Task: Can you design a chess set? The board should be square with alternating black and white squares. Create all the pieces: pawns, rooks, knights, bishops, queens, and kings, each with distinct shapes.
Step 1909:
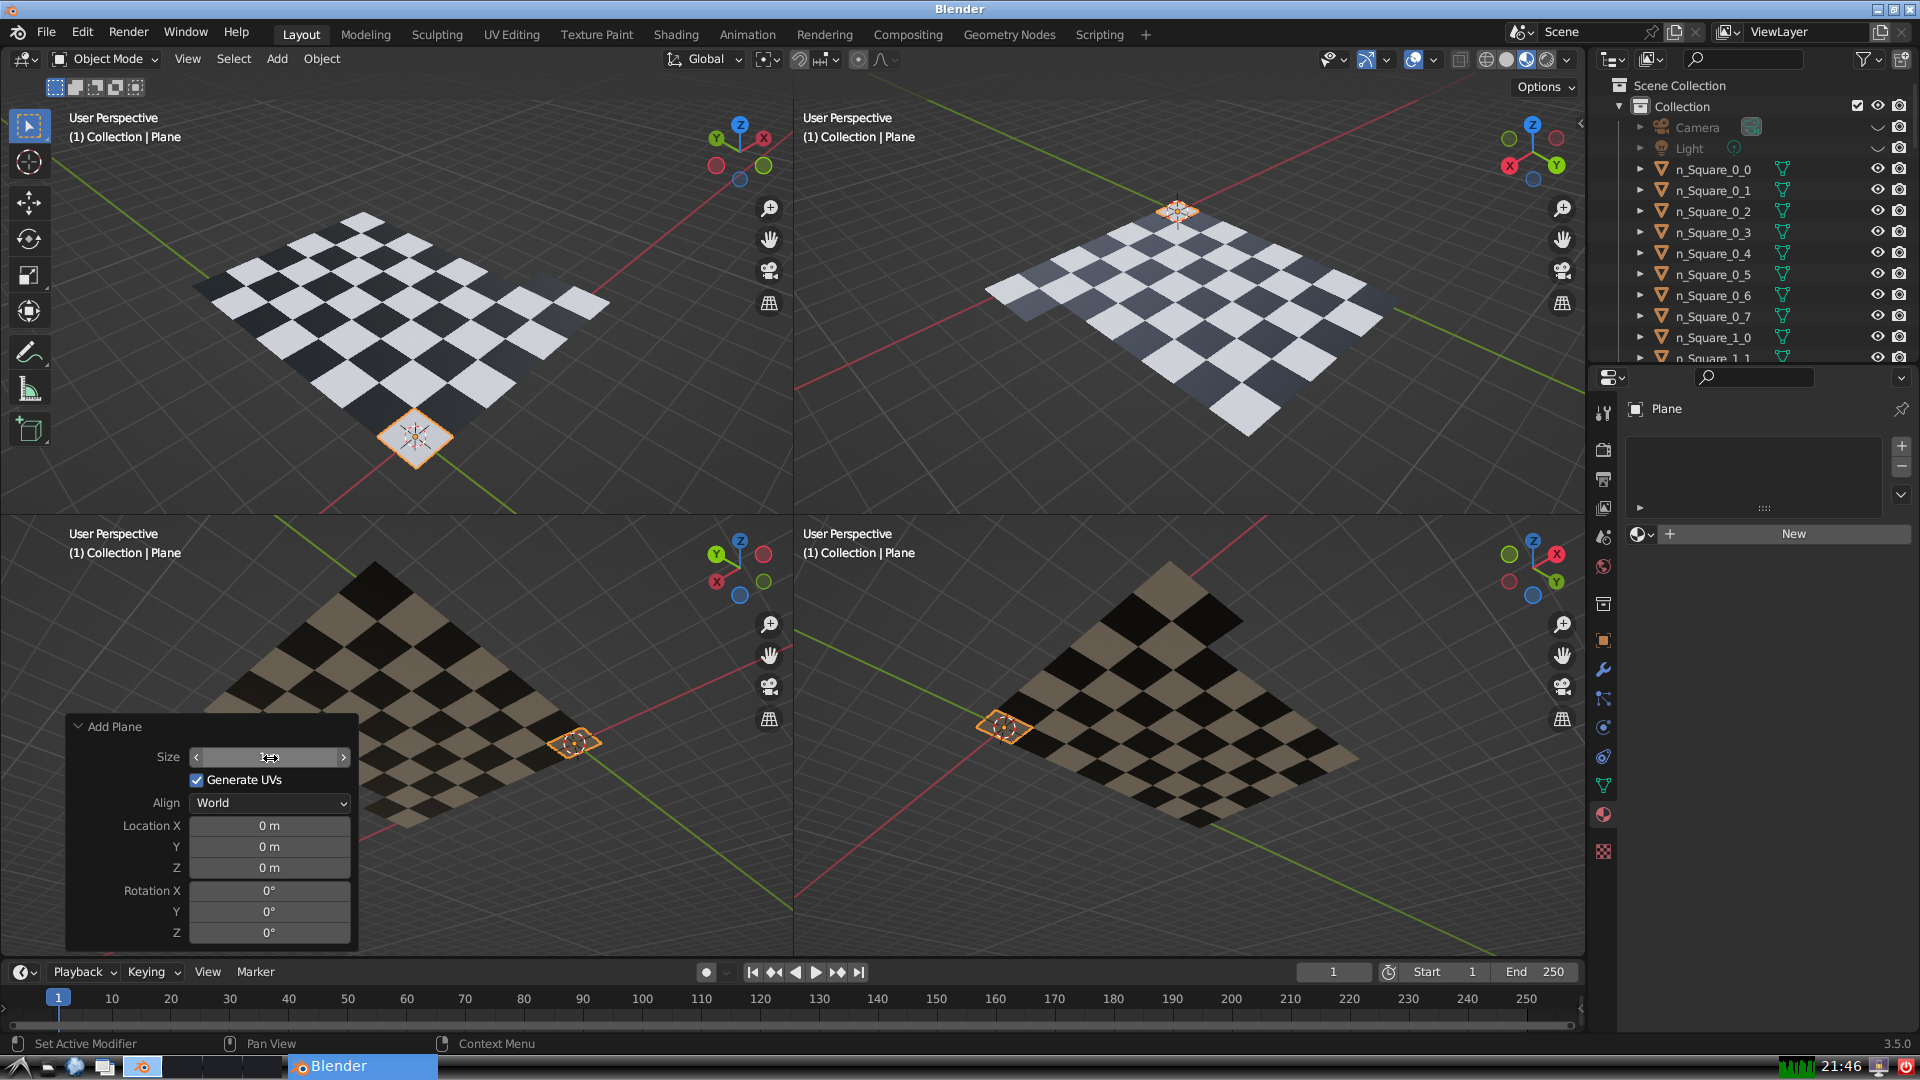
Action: click: no